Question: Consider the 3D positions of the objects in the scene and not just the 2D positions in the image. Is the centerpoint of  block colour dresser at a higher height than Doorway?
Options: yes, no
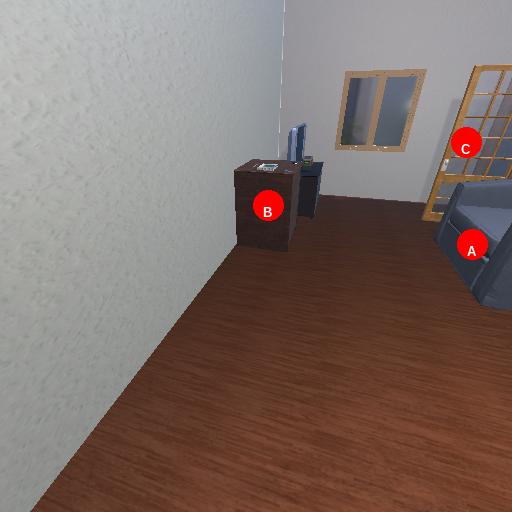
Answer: yes